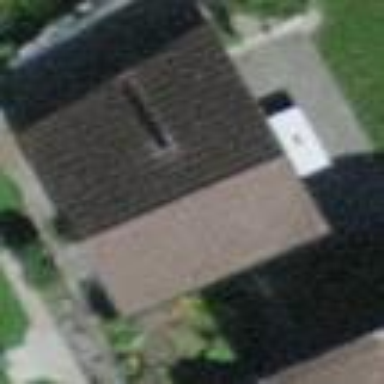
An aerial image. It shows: Garage.